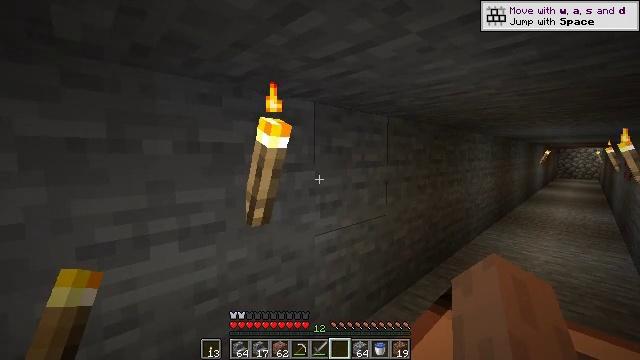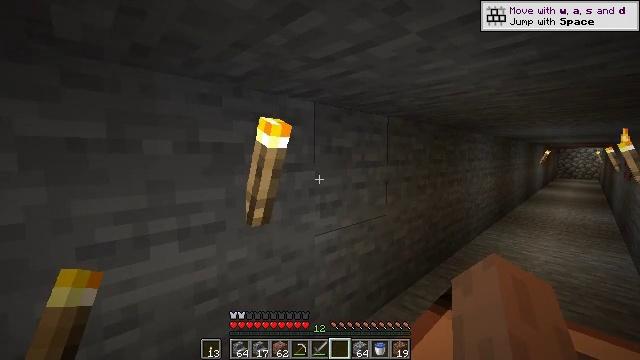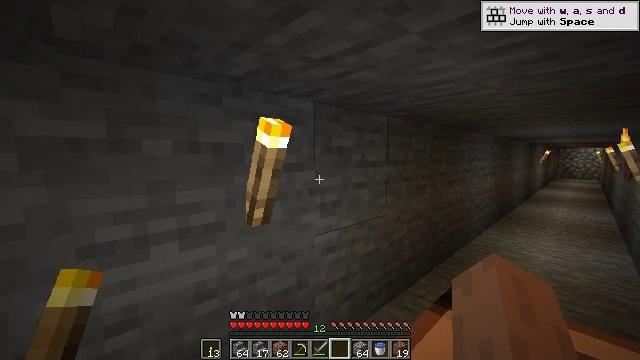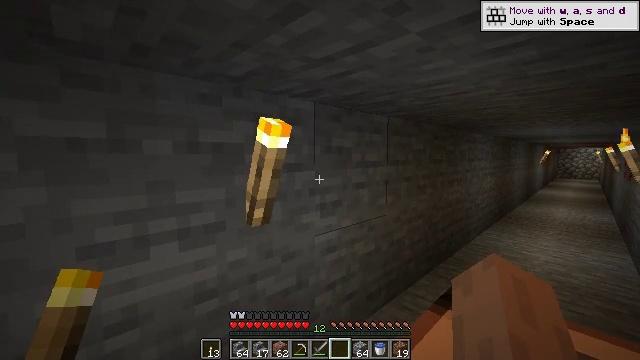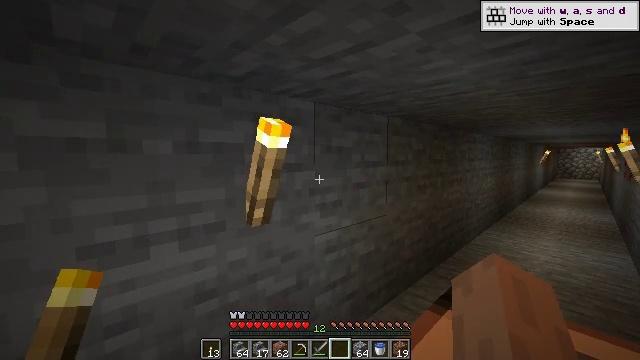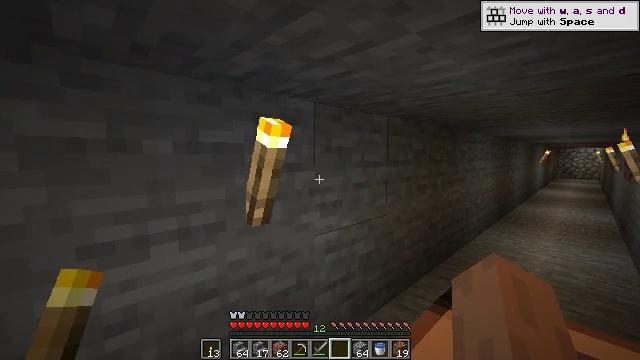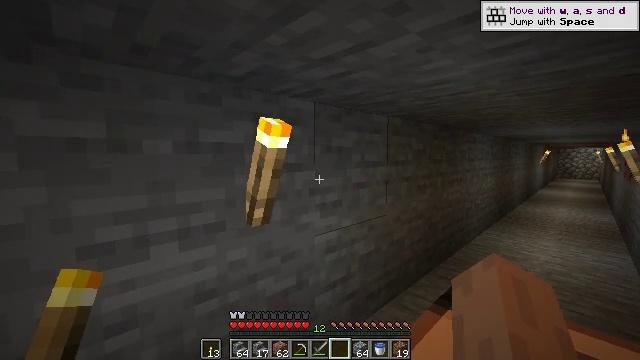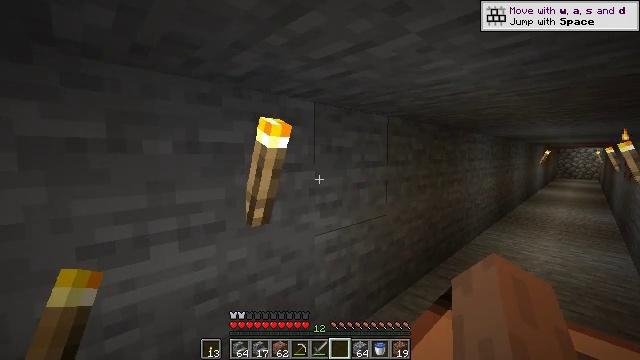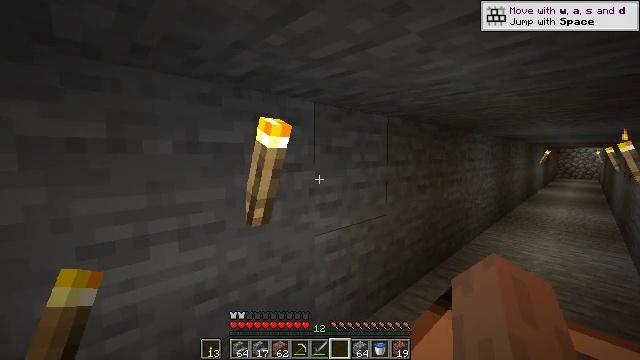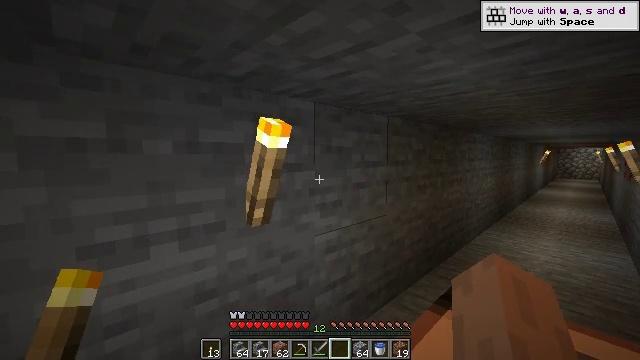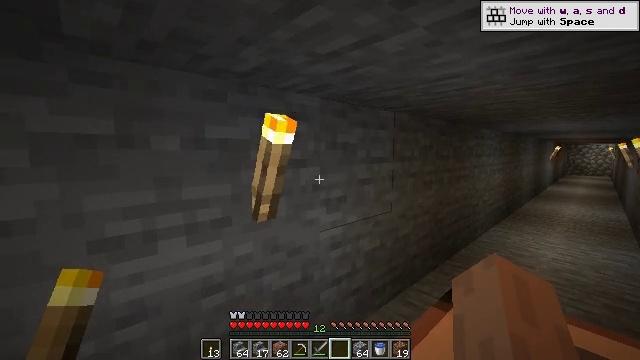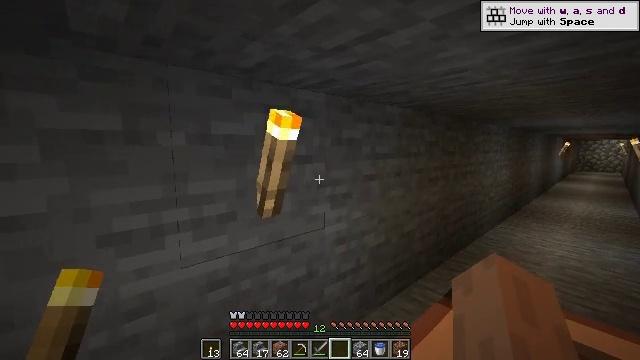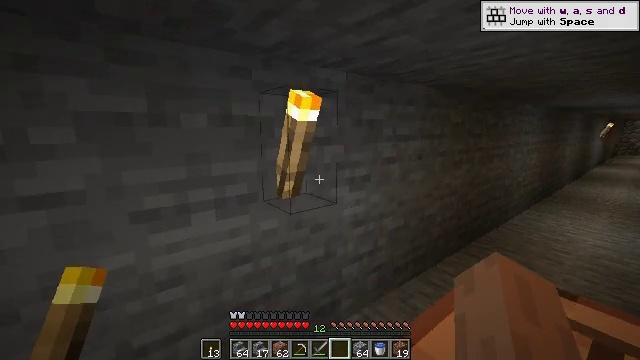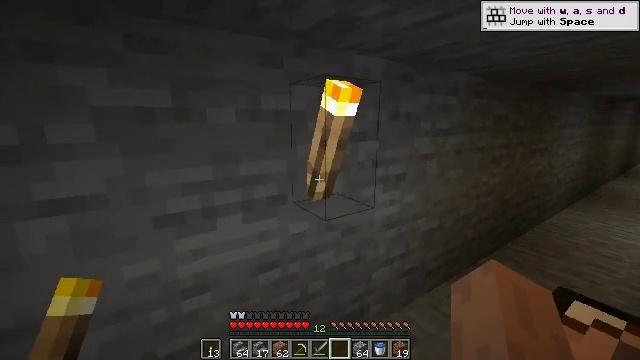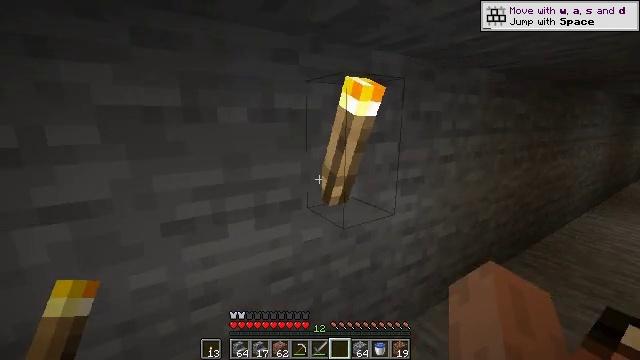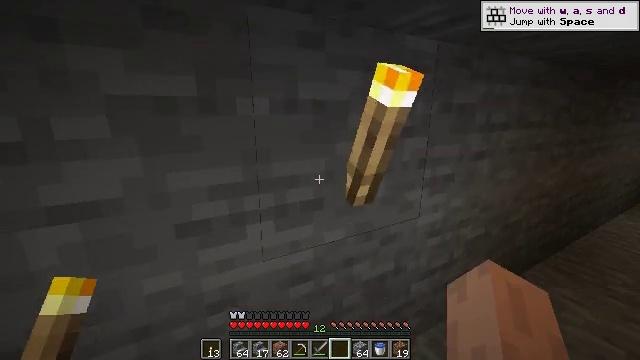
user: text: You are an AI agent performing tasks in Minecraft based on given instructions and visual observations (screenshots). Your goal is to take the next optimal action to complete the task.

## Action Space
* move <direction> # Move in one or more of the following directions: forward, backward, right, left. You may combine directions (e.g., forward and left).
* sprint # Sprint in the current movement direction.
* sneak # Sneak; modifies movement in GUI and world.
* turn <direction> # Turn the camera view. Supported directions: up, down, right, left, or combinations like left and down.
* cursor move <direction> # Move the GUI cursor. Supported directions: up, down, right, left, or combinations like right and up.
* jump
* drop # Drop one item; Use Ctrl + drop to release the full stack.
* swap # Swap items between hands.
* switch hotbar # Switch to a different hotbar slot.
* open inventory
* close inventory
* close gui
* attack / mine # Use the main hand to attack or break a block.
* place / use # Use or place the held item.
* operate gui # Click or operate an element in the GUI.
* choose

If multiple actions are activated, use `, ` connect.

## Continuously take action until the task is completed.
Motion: motion action
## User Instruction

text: Gather the iron door by mining it.
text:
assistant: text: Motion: attack / mine
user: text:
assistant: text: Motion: attack / mine
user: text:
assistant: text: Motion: attack / mine
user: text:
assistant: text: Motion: attack / mine
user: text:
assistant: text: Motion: attack / mine
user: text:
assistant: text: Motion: attack / mine
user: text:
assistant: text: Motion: attack / mine
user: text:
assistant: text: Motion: attack / mine
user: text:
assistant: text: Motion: attack / mine
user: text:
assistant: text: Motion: turn left, attack / mine
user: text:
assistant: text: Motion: turn left, attack / mine
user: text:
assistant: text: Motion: move forward, turn left and down, attack / mine
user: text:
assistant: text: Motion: move forward, turn left and down, attack / mine
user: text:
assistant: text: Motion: move forward, turn left, attack / mine
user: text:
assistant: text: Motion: move forward, turn left and down, attack / mine
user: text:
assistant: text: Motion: move forward, turn left and down, attack / mine
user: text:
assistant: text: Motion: move forward, turn left and down, attack / mine
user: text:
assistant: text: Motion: move forward, turn down, attack / mine
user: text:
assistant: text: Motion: move forward, turn down, attack / mine
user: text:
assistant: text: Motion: move forward, attack / mine
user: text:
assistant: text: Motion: move forward, attack / mine
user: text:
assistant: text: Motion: move forward, turn right, attack / mine
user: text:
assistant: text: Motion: move forward, turn right and down, attack / mine
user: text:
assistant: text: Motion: move forward, turn right and up, attack / mine
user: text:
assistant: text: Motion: move forward, turn right and up, attack / mine
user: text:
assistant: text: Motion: move forward, turn right and up, attack / mine
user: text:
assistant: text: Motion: move forward, turn right and up, attack / mine
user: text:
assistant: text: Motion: move forward, attack / mine
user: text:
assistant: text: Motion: move forward, turn right, attack / mine
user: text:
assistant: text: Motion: move forward, turn right and up, attack / mine